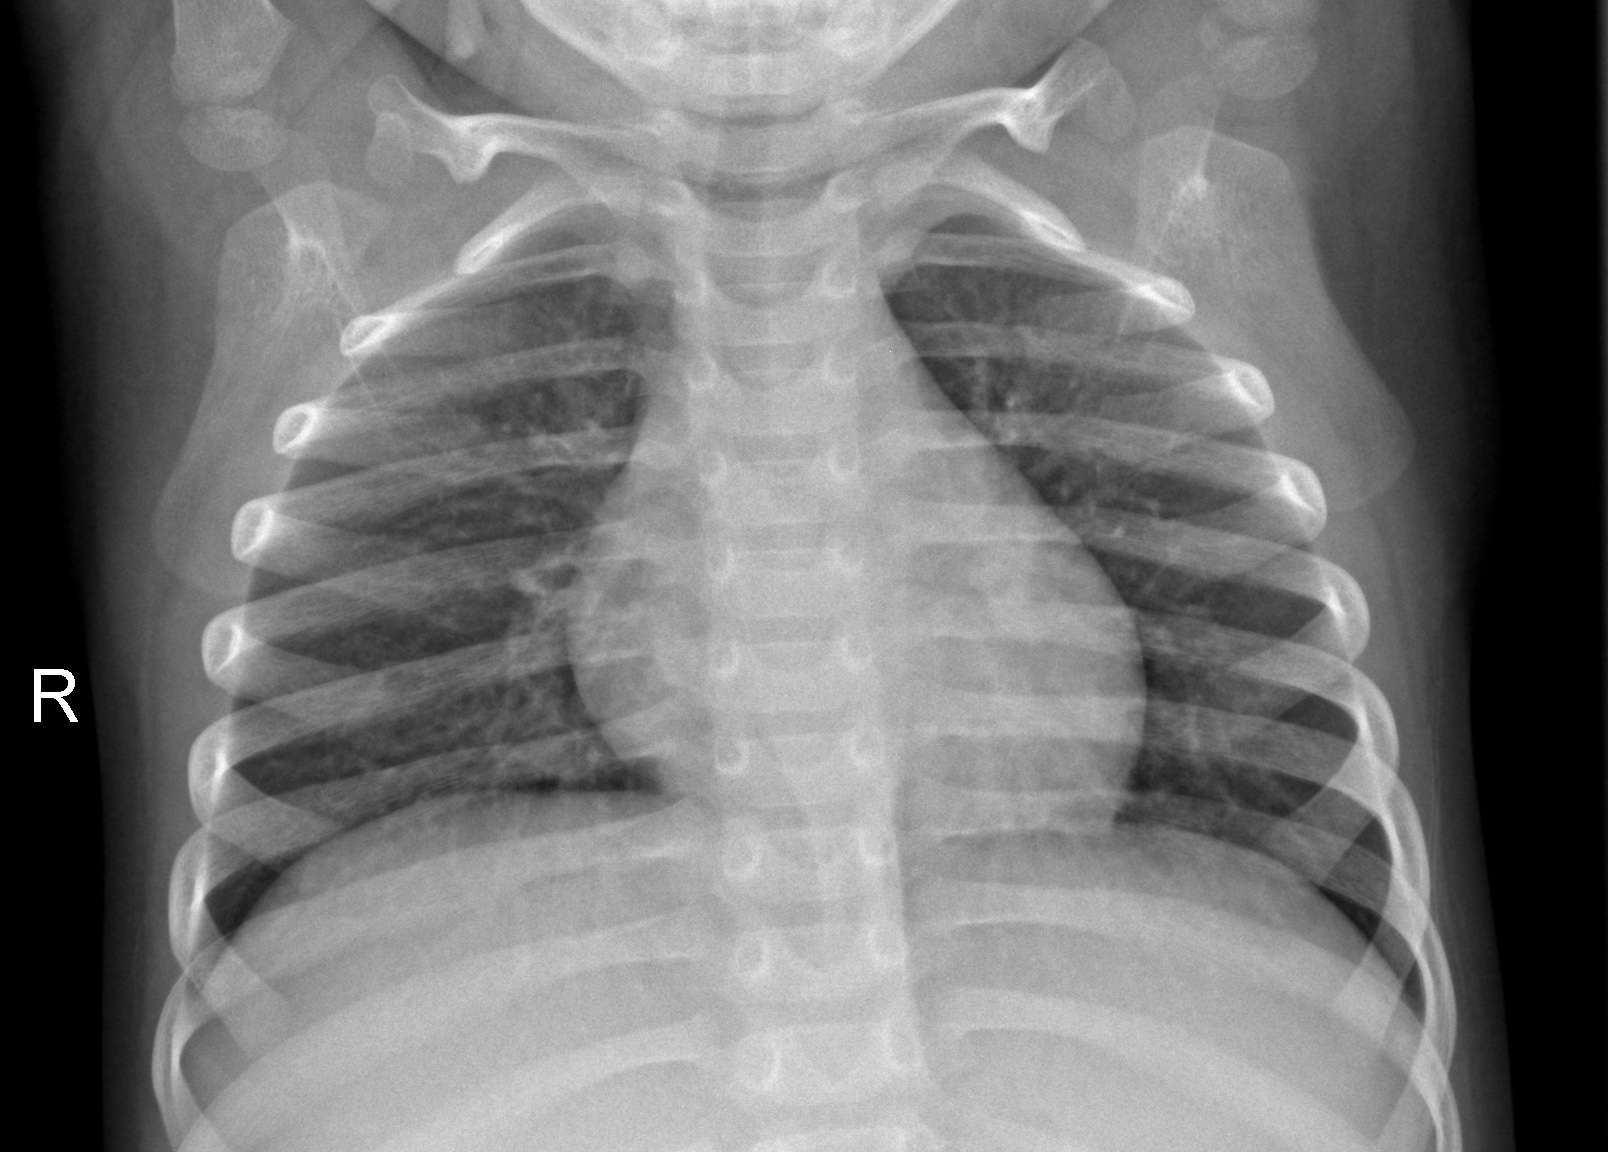
Diagnosis: NORMAL